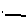
Label: line